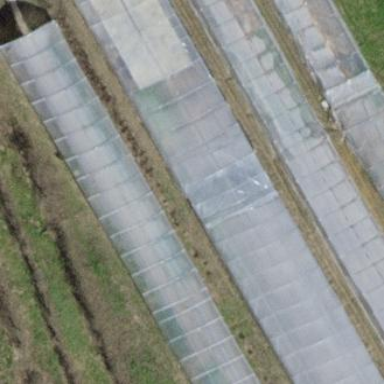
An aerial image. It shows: Greenhouse.